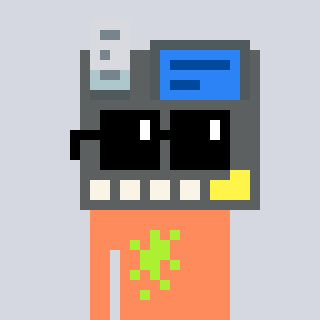
a pixel art character with square black sunglasses, a cash register-shaped head and a peachy-colored body on a cool background